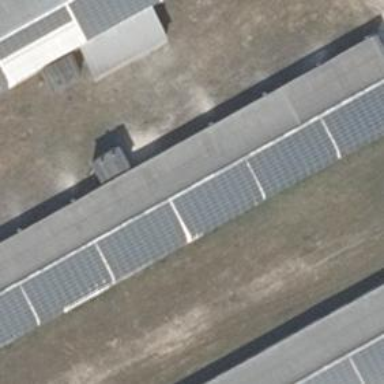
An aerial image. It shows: Small solar photovoltaic panel used as generator to produce electricity.